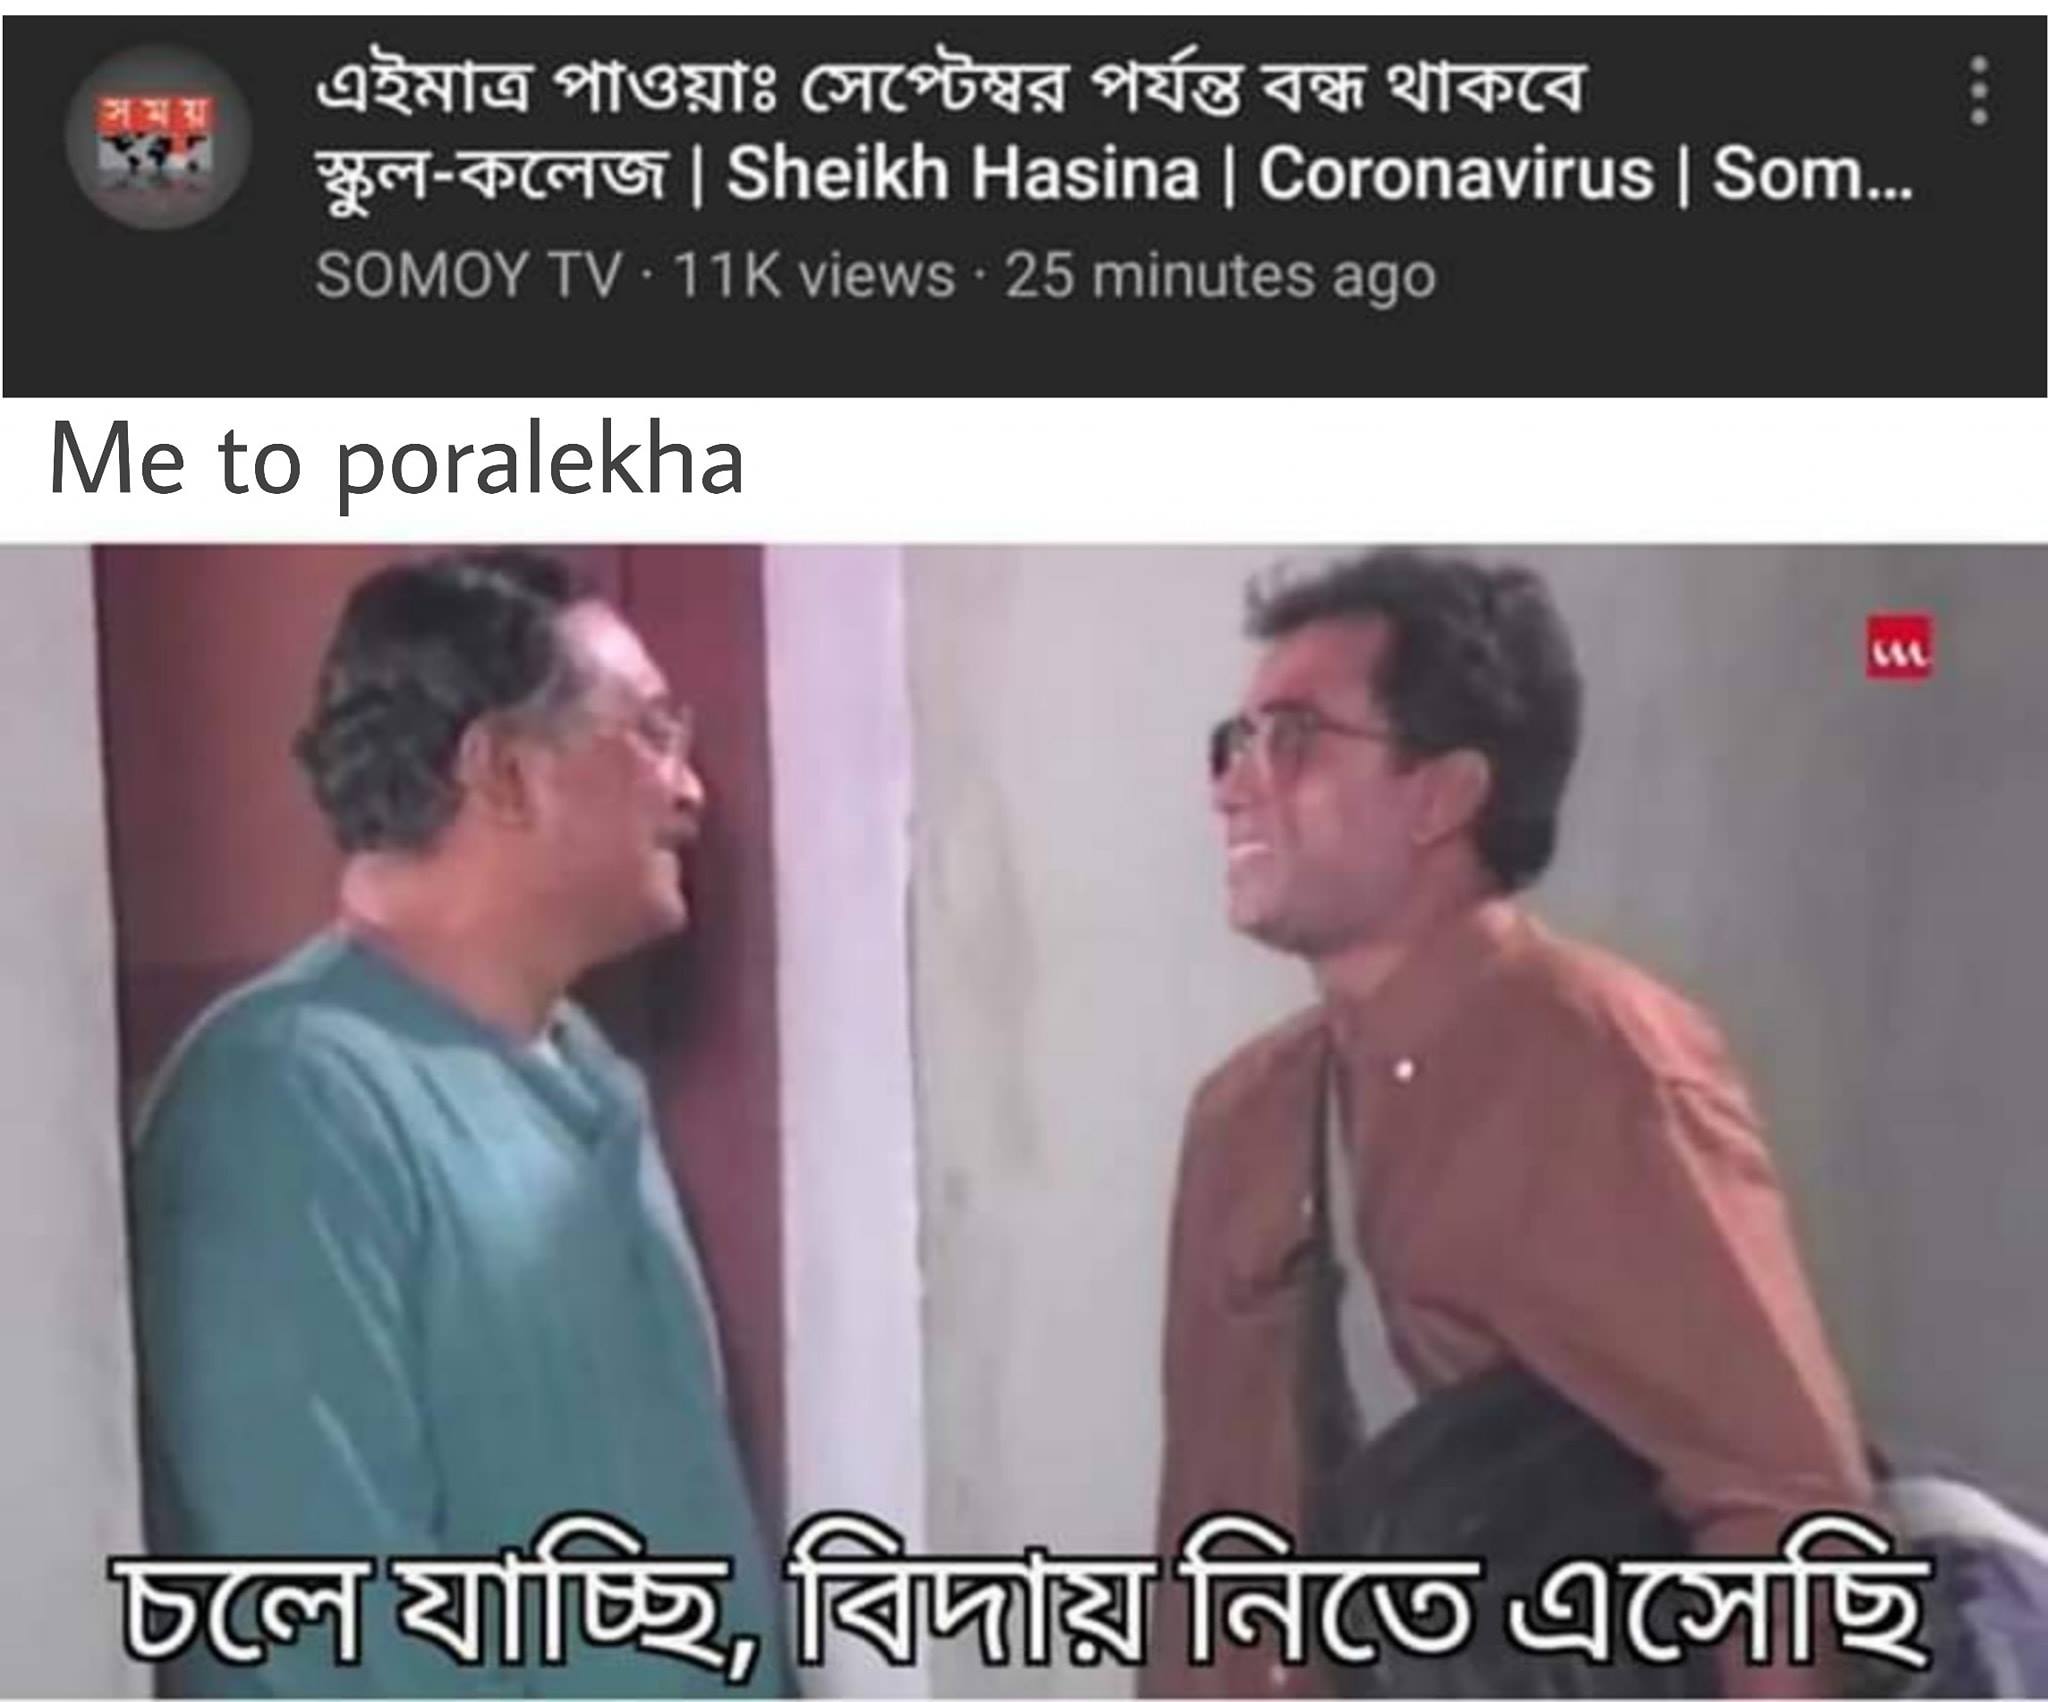
Caption: এইমাত্র পাওয়াঃ সেপ্টেম্বর পর্যন্ত বন্ধ থাকবে স্কুল কলেজ । Sheikh Hasina | Coronavirus | Me to poralekha  চলে যাচ্ছি, বিদায় নিতে এসেছি
Label: non-hate